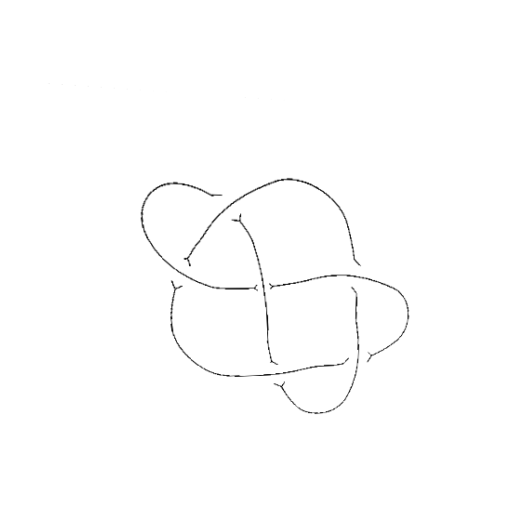
Crossing number: 6